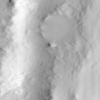
Label: not_dusty